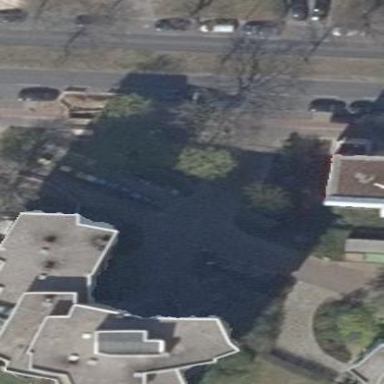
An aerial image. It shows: Building with apartments and flat roof.